Question: I have a table where one id has multiple entries. For each id, as long as there is an entry where mark is "1", it is considered marked. i want to know how many ids are marked. in this case there are 2.
thank you

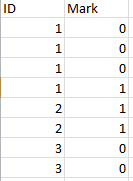
Answer: This seems like what you want...
'''
UniqueCount(If([Mark] = 1,[ID]))
'''